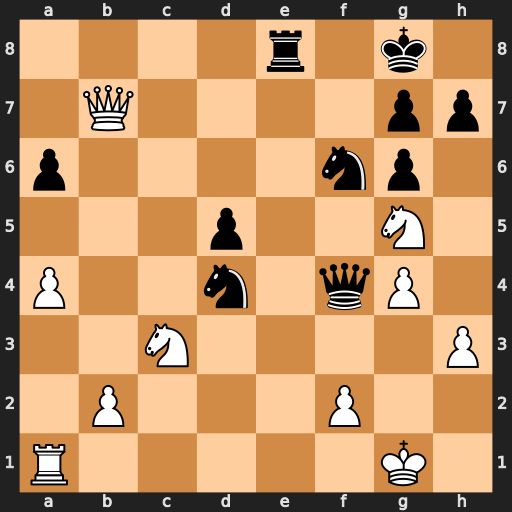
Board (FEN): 4r1k1/1Q4pp/p4np1/3p2N1/P2n1qP1/2N4P/1P3P2/R5K1
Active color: w
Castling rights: -
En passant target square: -
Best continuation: Qf7+ Kh8 Nxd5 Nf3+ Nxf3